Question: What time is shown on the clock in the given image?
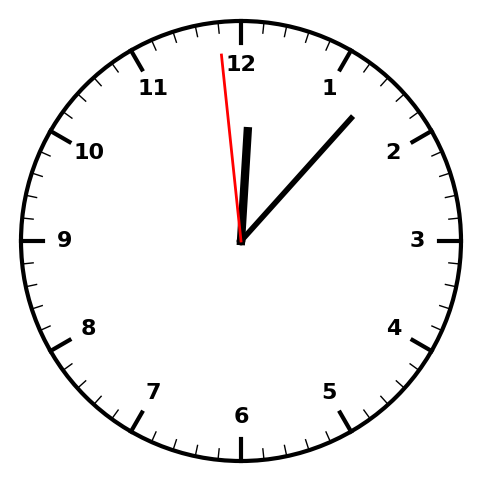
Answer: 12:06:59